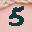
Label: 5